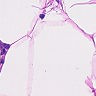
Metastatic tissue present: no